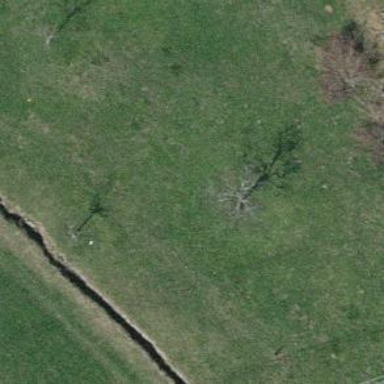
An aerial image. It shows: Single tag "natural: tree."